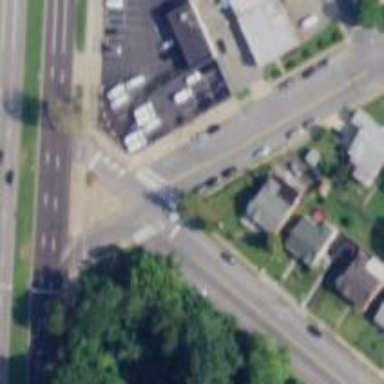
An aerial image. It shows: Uncontrolled and marked road crossing.